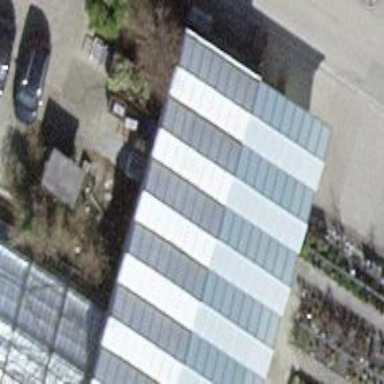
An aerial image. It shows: Garden center shop.